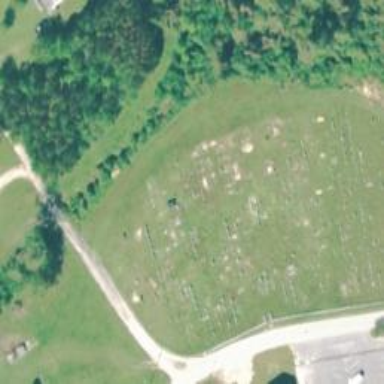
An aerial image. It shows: Grave yard.